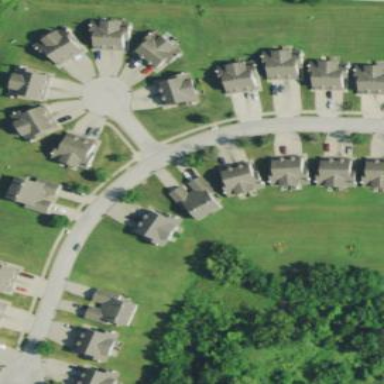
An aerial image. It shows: Residential area with townhomes.